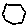
Label: hexagon